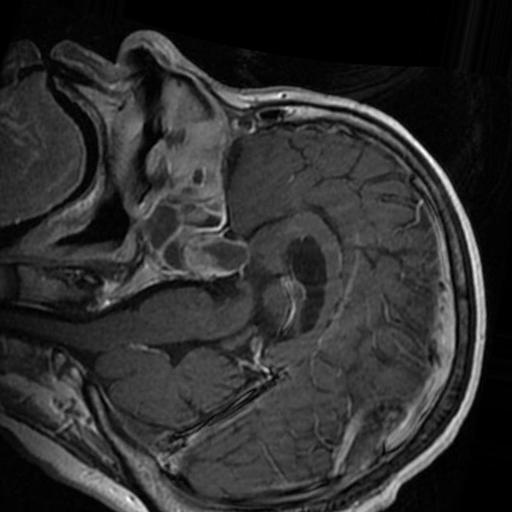
Label: brain_tumor